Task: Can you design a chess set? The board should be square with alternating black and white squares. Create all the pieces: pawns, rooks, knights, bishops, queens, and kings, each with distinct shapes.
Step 4188:
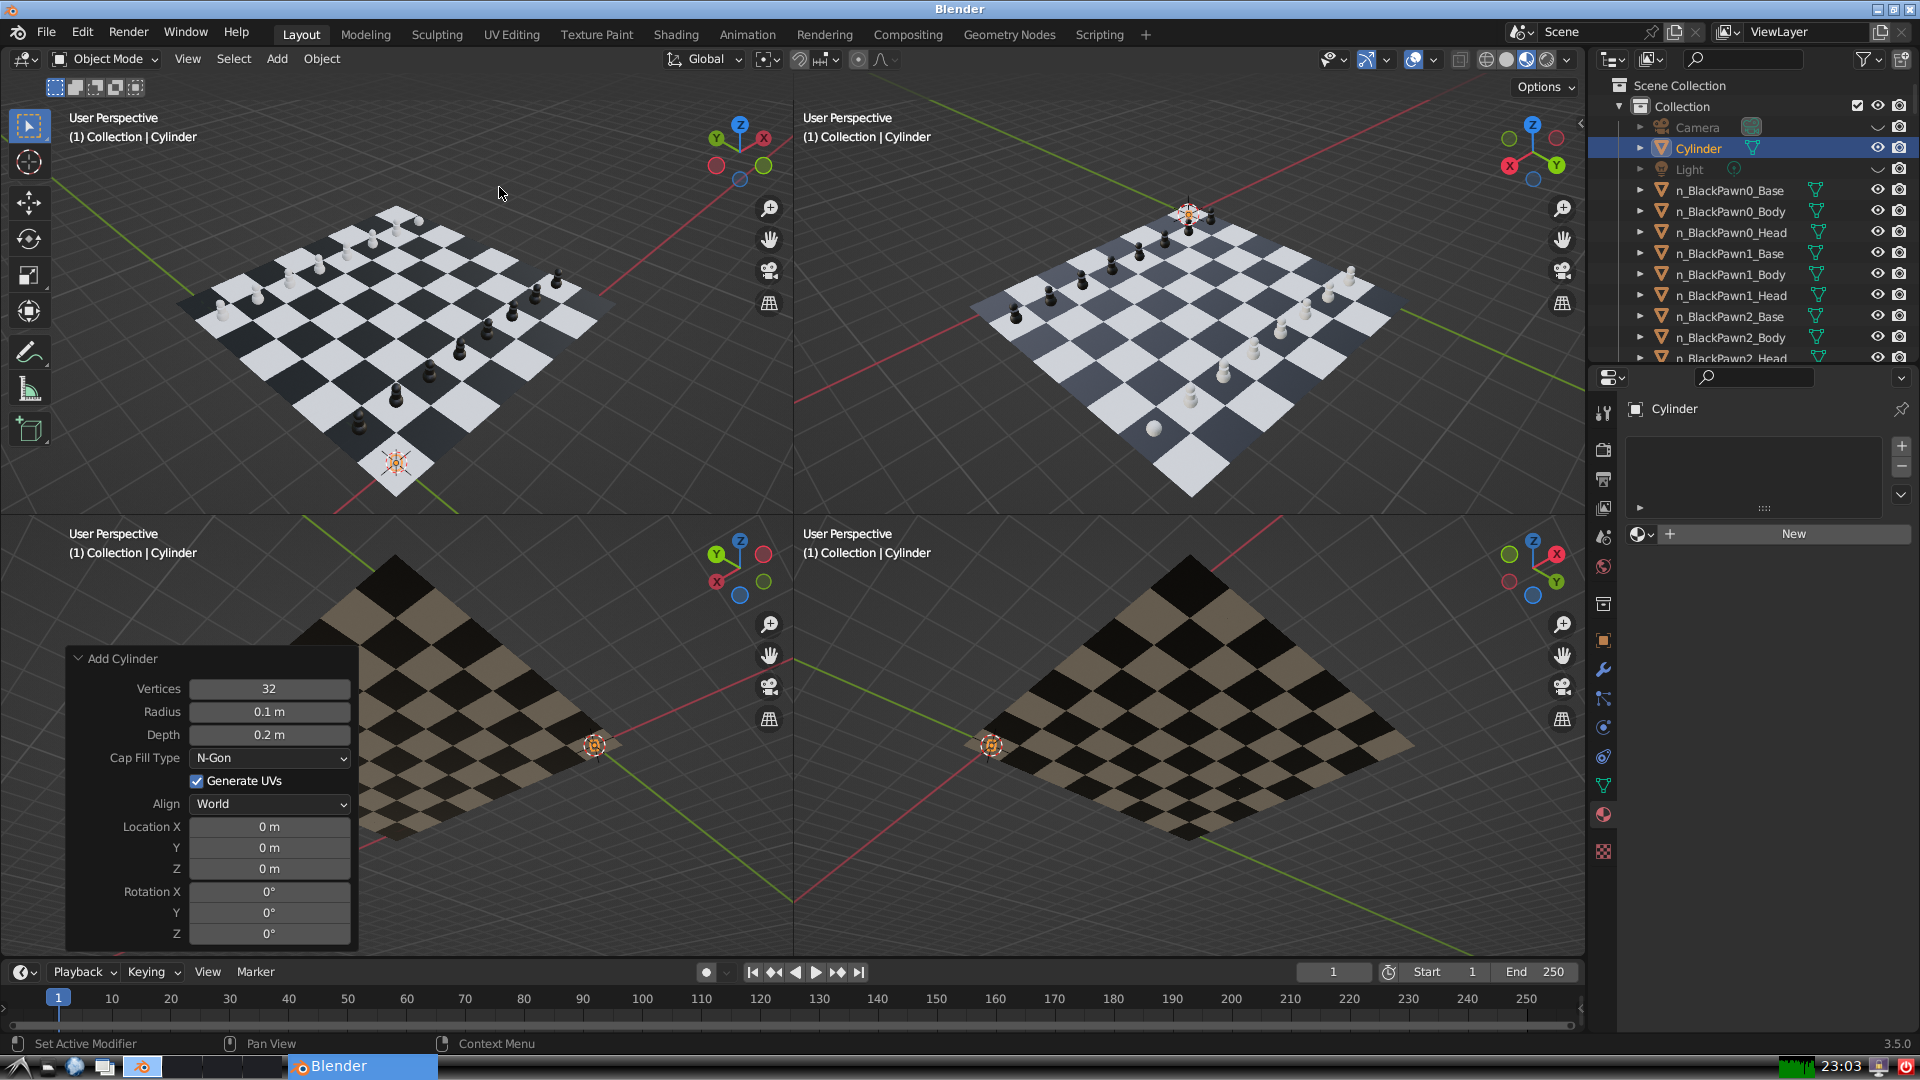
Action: {"mouse_move": [270, 708]}